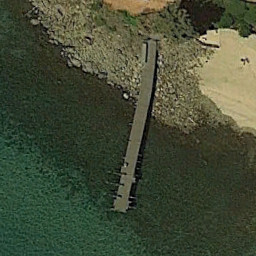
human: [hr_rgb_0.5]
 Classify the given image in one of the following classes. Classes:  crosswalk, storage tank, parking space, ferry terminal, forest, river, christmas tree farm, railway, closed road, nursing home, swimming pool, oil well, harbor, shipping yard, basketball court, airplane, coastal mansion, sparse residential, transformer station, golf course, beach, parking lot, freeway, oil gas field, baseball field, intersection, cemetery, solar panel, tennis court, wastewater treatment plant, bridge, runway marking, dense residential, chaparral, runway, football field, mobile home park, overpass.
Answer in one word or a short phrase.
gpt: ferry terminal